Field crop: tomato
Growth stage: 1
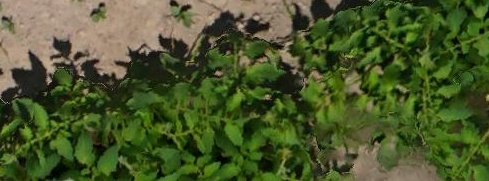
Species: tomato